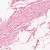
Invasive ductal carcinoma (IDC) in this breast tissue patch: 0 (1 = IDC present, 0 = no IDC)